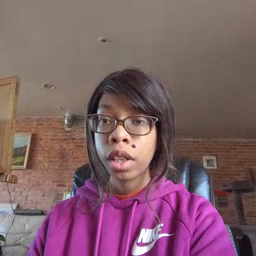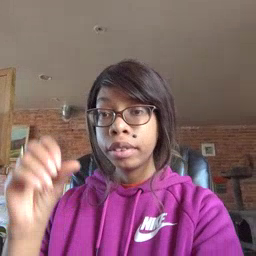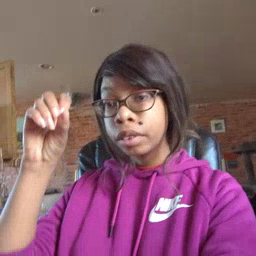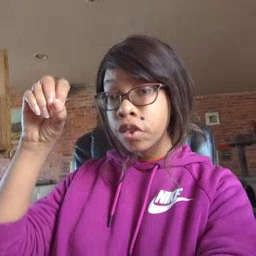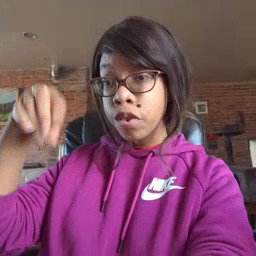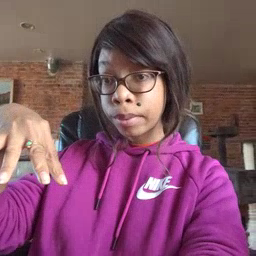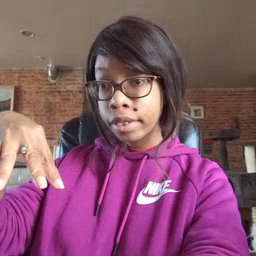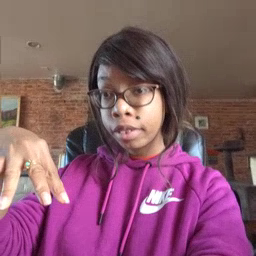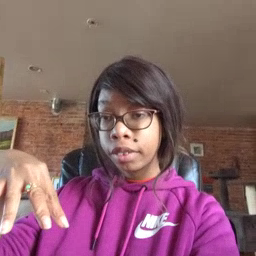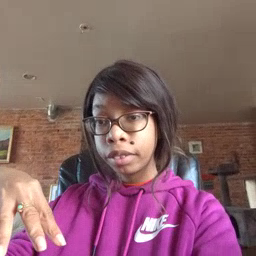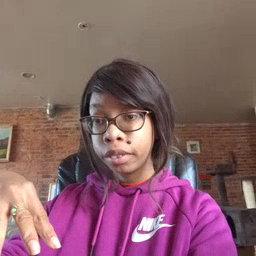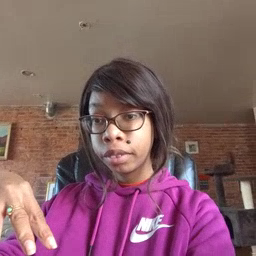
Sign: drop